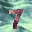
Label: 7